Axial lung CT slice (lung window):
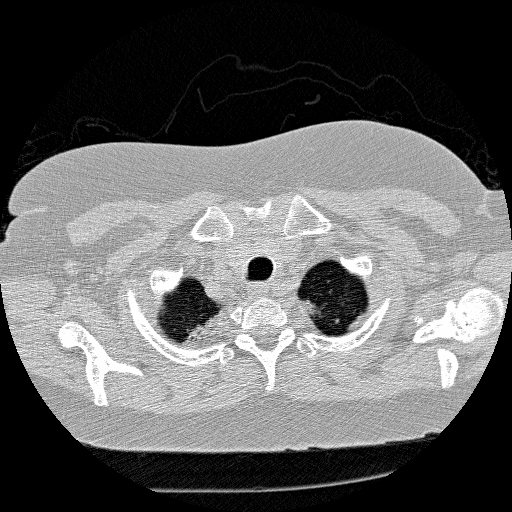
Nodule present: no